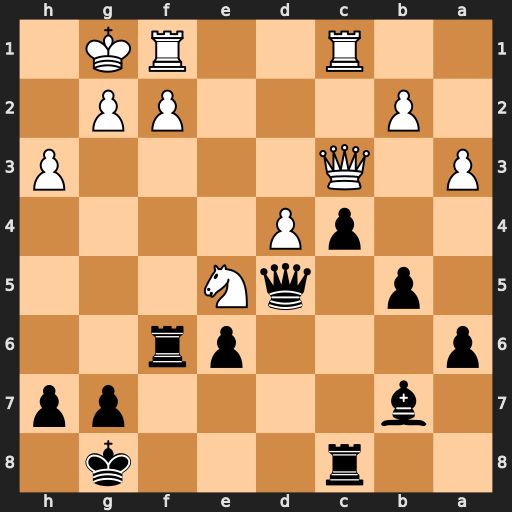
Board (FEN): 2r3k1/1b4pp/p3pr2/1p1qN3/2pP4/P1Q4P/1P3PP1/2R2RK1
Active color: b
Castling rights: -
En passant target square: -
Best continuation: Qxg2#